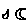
Label: moon